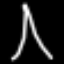
Label: The Eiffel Tower